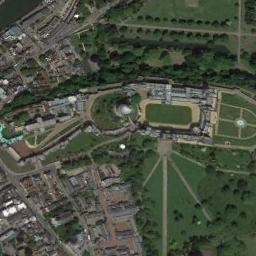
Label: palace